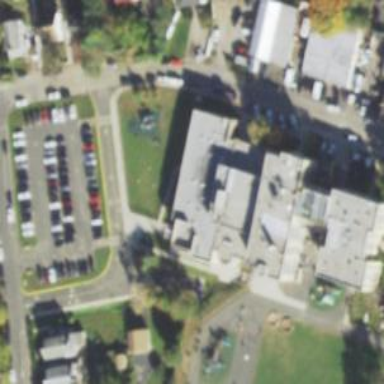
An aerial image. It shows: School building.